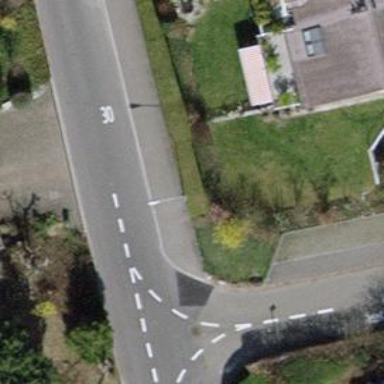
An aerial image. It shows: Hedge acting as barrier.